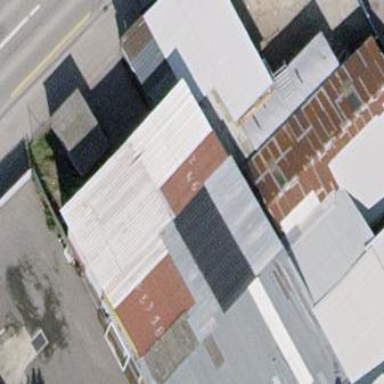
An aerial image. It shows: Industrial building.